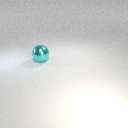
large cyan metal sphere